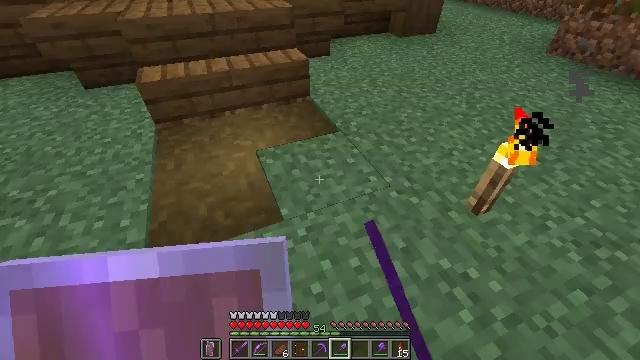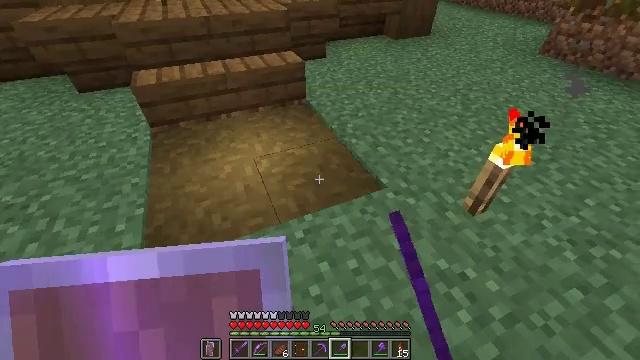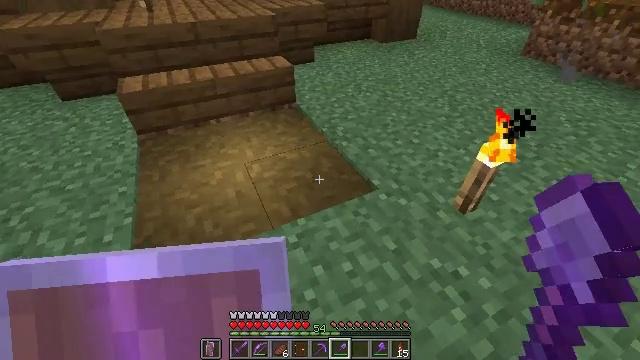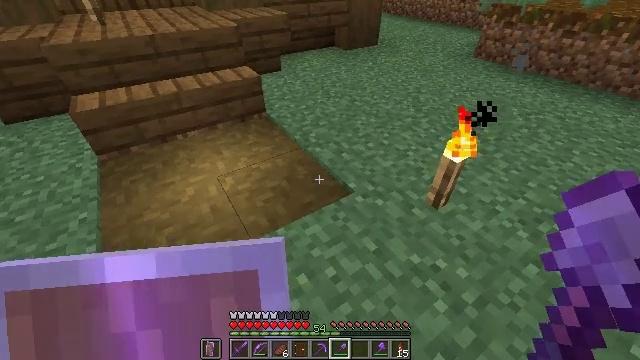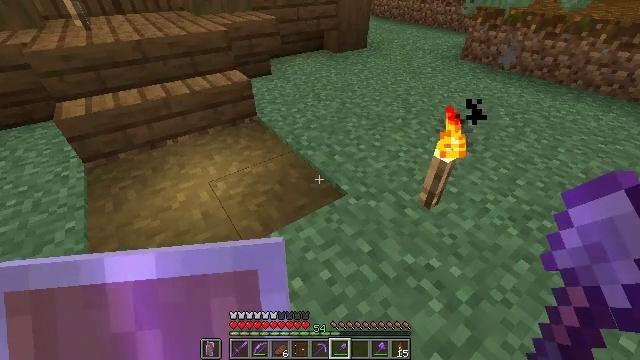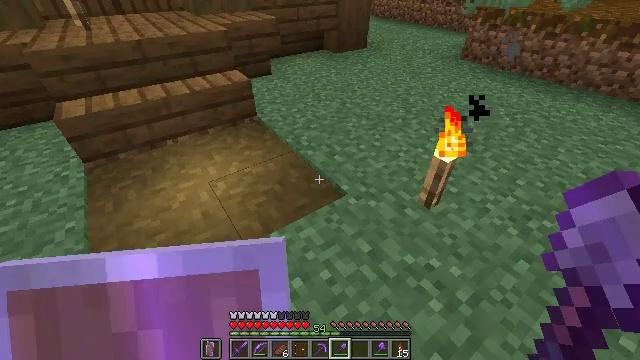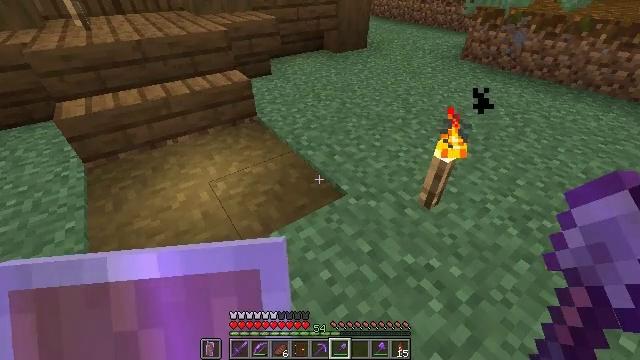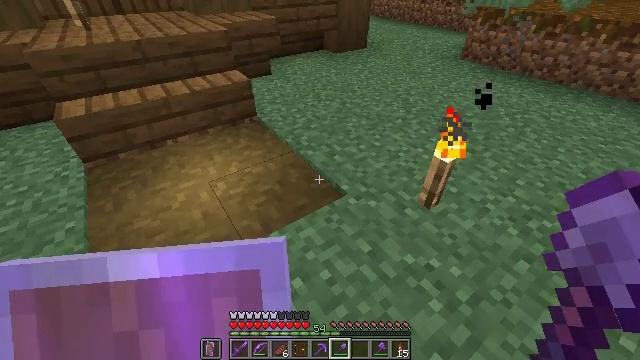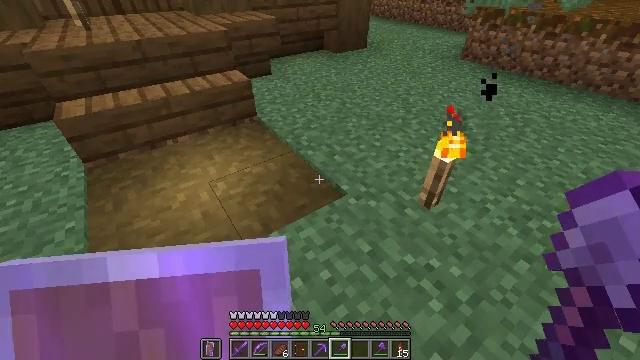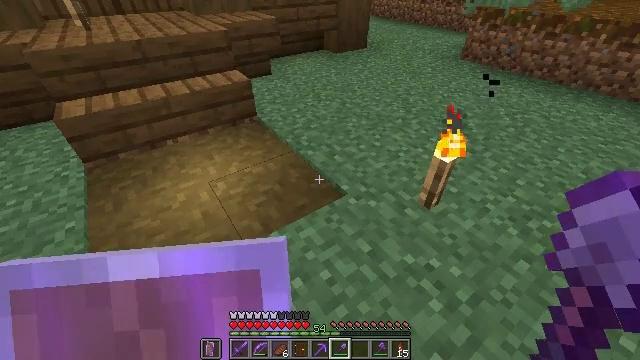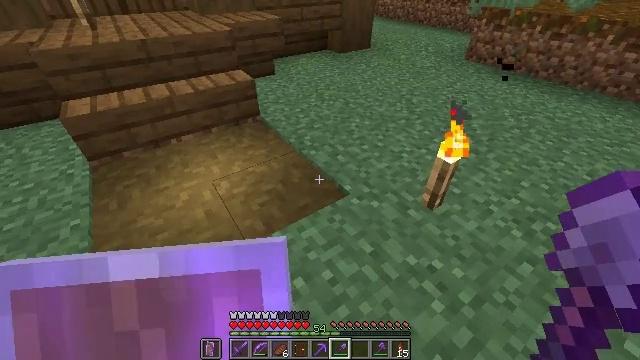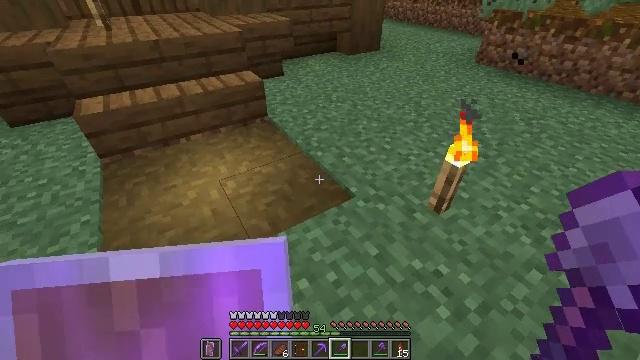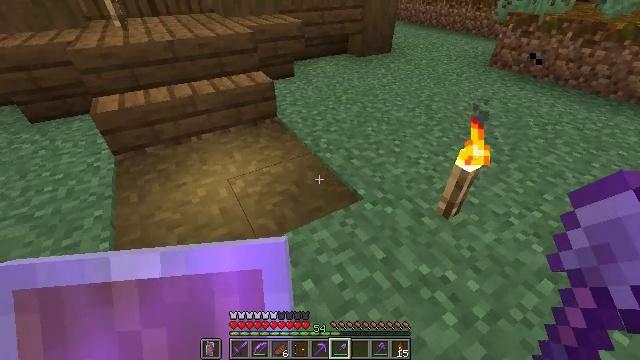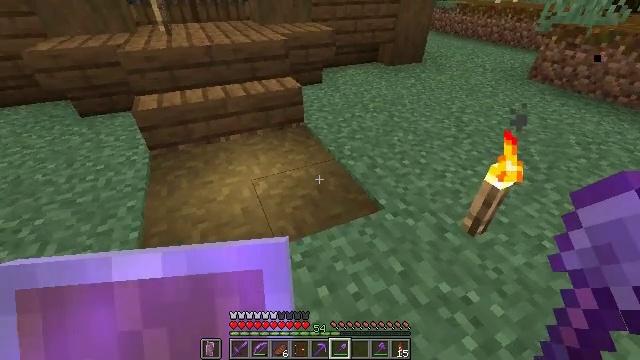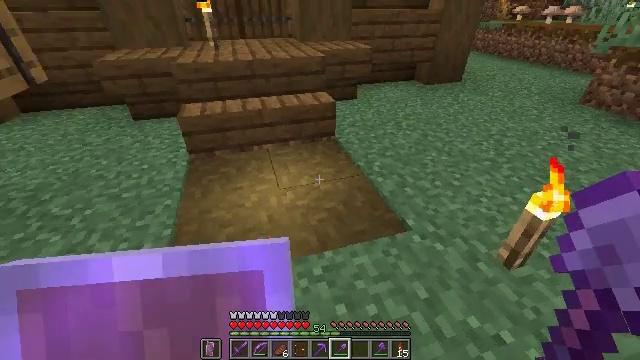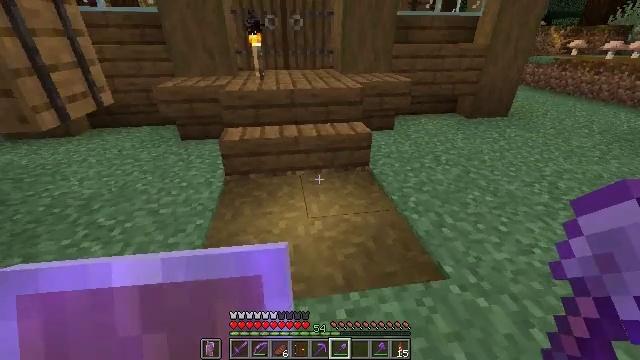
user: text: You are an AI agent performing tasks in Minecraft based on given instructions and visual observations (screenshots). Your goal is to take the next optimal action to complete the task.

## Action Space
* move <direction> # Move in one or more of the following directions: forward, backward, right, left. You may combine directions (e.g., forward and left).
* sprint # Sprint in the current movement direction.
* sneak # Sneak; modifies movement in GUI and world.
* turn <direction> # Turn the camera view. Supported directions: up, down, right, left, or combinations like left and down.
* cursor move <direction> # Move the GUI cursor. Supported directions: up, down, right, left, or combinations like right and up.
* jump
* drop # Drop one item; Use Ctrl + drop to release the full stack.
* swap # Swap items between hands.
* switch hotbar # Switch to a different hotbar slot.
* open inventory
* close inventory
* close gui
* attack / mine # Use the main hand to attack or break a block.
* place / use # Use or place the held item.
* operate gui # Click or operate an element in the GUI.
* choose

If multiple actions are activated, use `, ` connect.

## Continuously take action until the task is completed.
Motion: motion action
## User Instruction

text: Chop down the spruce log.
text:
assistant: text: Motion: no_op
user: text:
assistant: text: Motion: turn right
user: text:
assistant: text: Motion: turn right and up
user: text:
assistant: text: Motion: turn right
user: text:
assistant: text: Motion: no_op
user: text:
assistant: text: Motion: no_op
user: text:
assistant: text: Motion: no_op
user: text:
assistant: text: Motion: no_op
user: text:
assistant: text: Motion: no_op
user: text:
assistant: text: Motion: no_op
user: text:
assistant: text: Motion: turn left
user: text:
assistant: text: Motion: turn left
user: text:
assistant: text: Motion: turn left and up
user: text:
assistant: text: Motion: turn left and up
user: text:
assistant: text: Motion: move forward, turn left and up
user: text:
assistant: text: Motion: move forward, turn left and up
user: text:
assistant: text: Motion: move forward, turn left and up
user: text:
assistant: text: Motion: move forward, turn up
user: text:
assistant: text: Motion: move forward
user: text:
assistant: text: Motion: move forward
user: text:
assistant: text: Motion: move forward
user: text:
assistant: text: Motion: move forward
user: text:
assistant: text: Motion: move forward
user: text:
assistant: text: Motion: no_op
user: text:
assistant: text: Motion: turn left
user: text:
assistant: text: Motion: turn left and up
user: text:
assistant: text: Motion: turn left
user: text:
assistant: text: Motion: turn left and down
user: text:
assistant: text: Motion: turn left and down
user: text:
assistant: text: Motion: turn left